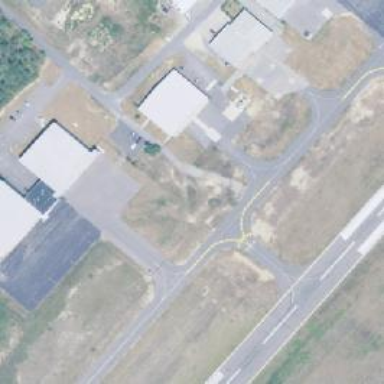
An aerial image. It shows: Image of taxiway at airport.